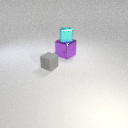
large purple metal cube below small cyan metal cube